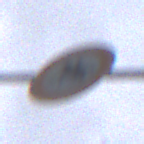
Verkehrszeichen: VerbotReiter
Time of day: MorningAfternoon
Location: Outdoor (Urban)
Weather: Overcast
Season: NotSpecified
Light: Natural